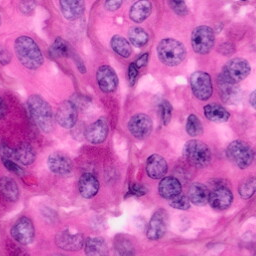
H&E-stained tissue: Pancreatic